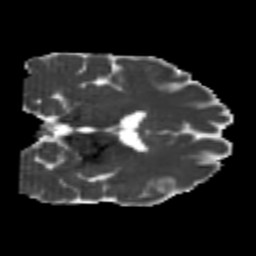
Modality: MD
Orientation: coronal
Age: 24
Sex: male
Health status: healthy
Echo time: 0.074 s